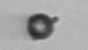
Label: bead